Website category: phone
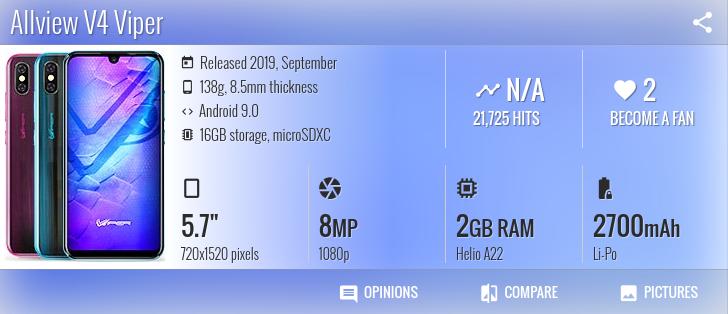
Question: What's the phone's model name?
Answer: Allview V4 Viper

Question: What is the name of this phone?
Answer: Allview V4 Viper

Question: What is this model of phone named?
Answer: Allview V4 Viper

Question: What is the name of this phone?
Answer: Allview V4 Viper

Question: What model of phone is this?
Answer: Allview V4 Viper

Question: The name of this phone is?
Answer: Allview V4 Viper

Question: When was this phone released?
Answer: Released 2019, September

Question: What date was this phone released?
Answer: Released 2019, September

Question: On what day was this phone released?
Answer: Released 2019, September

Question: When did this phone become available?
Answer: Released 2019, September

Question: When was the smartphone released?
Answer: Released 2019, September

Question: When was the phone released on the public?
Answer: Released 2019, September

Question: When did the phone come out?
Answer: Released 2019, September

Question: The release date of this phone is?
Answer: Released 2019, September

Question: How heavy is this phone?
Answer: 138g

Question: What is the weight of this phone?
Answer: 138g

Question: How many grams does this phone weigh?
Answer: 138g

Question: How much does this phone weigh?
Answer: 138g

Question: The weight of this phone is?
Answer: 138g

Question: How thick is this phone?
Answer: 8.5mm thickness

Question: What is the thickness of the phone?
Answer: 8.5mm thickness

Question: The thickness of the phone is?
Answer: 8.5mm thickness

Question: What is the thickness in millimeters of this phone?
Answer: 8.5mm thickness

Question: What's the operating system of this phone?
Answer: Android 9.0

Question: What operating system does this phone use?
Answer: Android 9.0

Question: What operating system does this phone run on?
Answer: Android 9.0

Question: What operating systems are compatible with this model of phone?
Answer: Android 9.0

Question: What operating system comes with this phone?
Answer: Android 9.0

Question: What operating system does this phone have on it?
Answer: Android 9.0

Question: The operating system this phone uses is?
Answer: Android 9.0

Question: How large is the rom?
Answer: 16GB storage

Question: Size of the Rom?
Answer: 16GB storage

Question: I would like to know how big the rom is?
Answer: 16GB storage

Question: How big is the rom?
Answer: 16GB storage

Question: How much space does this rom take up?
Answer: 16GB storage

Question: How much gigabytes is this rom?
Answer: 16GB storage

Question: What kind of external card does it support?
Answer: microSDXC

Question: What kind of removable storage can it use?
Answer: microSDXC

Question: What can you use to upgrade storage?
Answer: microSDXC

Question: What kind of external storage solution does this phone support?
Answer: microSDXC

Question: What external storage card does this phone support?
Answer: microSDXC

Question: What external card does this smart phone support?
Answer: microSDXC

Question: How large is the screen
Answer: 5.7"

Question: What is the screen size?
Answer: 5.7"

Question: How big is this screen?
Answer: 5.7"

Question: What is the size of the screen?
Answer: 5.7"

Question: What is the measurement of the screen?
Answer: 5.7"

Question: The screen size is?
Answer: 5.7"

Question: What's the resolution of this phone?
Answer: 720x1520 pixels

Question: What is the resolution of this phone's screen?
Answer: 720x1520 pixels

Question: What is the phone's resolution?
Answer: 720x1520 pixels

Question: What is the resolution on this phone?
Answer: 720x1520 pixels

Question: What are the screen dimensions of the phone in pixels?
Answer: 720x1520 pixels

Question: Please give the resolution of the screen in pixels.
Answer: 720x1520 pixels

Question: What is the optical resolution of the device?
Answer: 720x1520 pixels

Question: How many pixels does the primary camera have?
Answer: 8 MP

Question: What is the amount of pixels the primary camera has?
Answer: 8 MP

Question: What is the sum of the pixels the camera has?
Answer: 8 MP

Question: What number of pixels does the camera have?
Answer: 8 MP

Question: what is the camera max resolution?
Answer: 8 MP

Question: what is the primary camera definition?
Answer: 8 MP

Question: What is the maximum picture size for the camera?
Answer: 8 MP

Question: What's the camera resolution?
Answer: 1080p

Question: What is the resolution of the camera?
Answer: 1080p